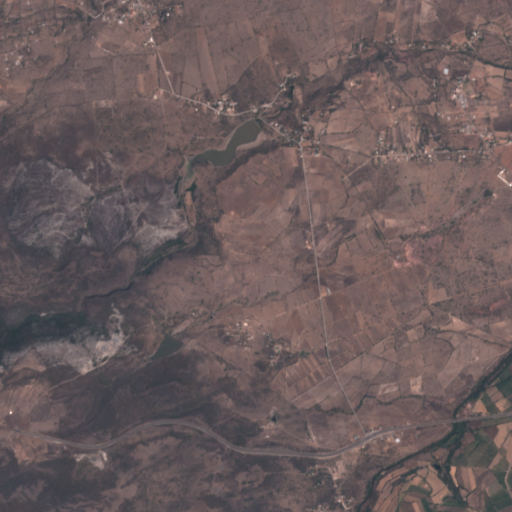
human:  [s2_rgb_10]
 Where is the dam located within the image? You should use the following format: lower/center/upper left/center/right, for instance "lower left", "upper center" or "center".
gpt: The dam is located in the upper center of the image.
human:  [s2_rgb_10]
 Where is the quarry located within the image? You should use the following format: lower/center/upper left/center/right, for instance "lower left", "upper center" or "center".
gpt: The quarry is located in the lower left of the image.
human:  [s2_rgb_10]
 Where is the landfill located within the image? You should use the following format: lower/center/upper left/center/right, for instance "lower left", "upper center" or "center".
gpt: There is no landfill in the image.